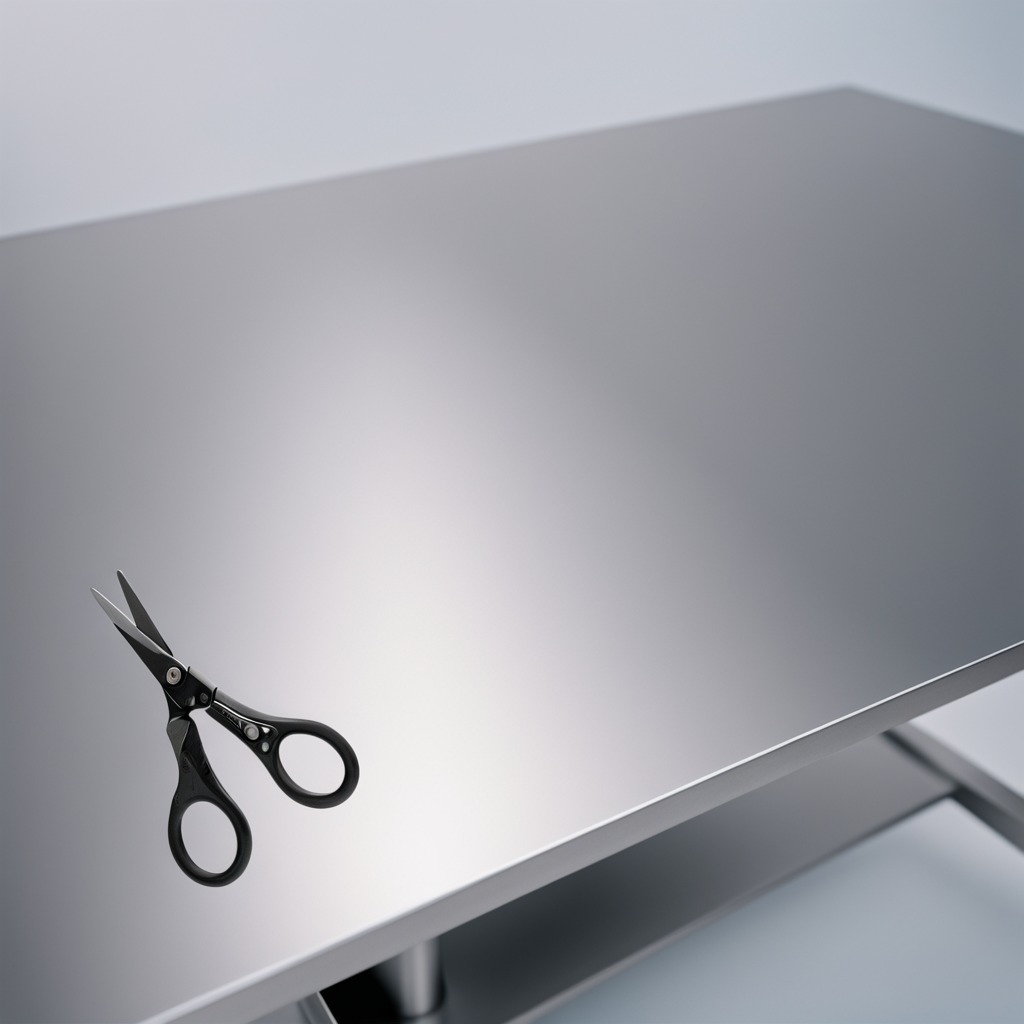
A scissor lies on the stainless steel table in a high-end prototyping lab.